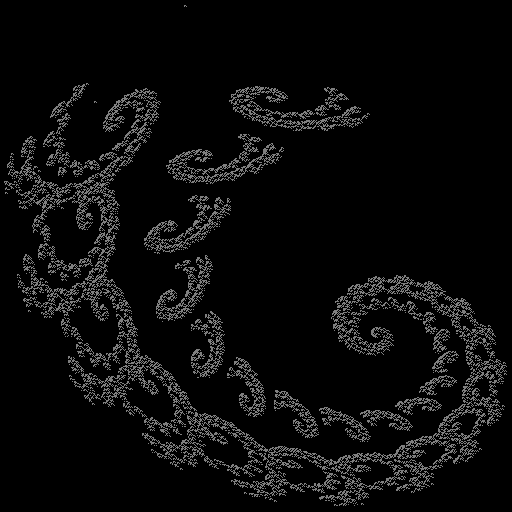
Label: spiral